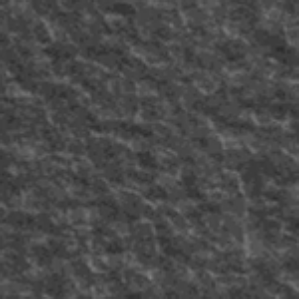
Label: frost